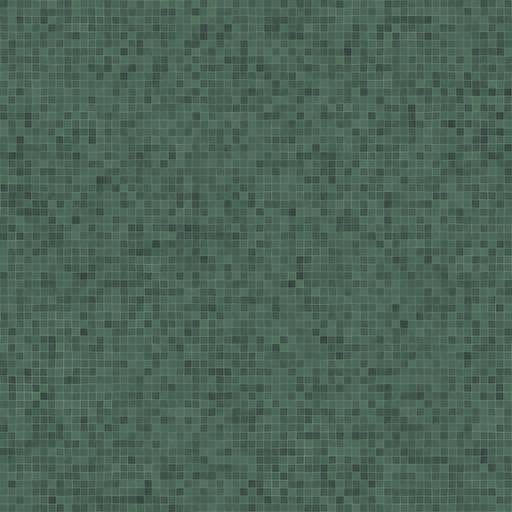
Tags: dark green small tiled tiles